The plot shows how the frequency content of a bearing vibration signal evolves over time (STFT spectrogram). What is the most likely bearing condition (normal, inner_race, outer_race, ball)?
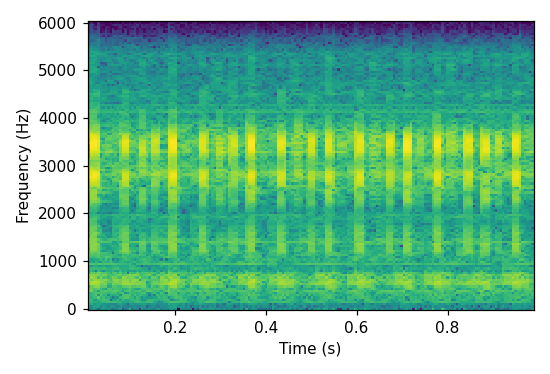
Answer: outer_race